Question: I try to render my image in RGBA4444 without converting to RGBA8888,but....
'''
// Define vertices
float vertices[] = {-1.f, 1.f, 0.f, 0.f, 1.f, // left top
1.f, 1.f, 0.f, 1.f, 1.f, // right top
-1.f, -1.f, 0.f, 0.f, 0.f, // left bottom
1.f, -1.f, 0.f, 1.f, 0.f}; // right bottom
glTexImage2D(GL_TEXTURE_2D, 0, GL_RGBA4, image.width, image.height, 0, GL_BGRA,
GL_UNSIGNED_SHORT_4_4_4_4_REV, image.pixels.data());
'''

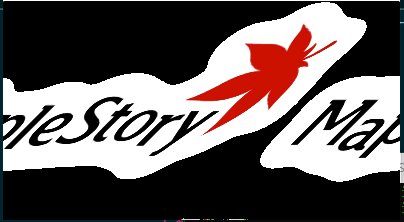
Answer: By default OpenGL assumes that the start of each row of an image is aligned to 4 bytes. This is because the <URL> parameter by default is 4. Since a pixel of an image with the format 'GL_UNSIGNED_SHORT_4_4_4_4_REV' only needs 2 bytes, the size of a row of the image may not be aligned to 4 bytes.
When the image is loaded to a texture object and '2*image.width' is not divisible by 4, <URL> has to be set to 2, before specifying the texture image with 'glTexImage2D':
'''
glPixelStorei(GL_UNPACK_ALIGNMENT, 2);
glTexImage2D(GL_TEXTURE_2D, 0, GL_RGBA4, image.width, image.height, 0, GL_BGRA,
GL_UNSIGNED_SHORT_4_4_4_4_REV, image.pixels.data());
'''